Field crop: tomato
Growth stage: 1
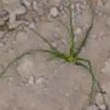
Species: cyperus